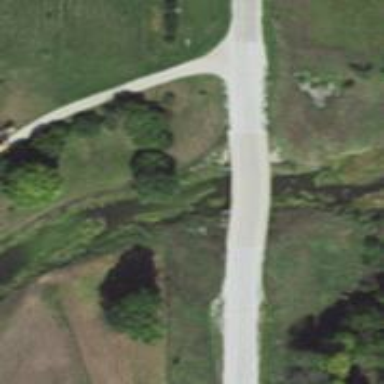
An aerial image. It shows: Secondary road with bridge.